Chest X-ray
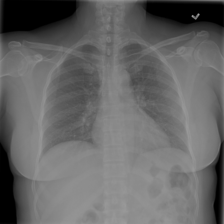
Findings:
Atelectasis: negative
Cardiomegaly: positive
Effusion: negative
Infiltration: negative
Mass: negative
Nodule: negative
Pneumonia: negative
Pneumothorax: negative
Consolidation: negative
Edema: negative
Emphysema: negative
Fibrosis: negative
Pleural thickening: negative
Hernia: negative